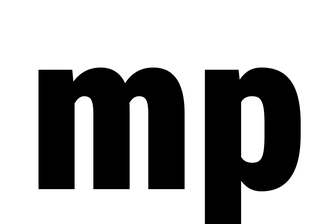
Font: Roboto_Condensed_Black